Field crop: maize
Growth stage: 2
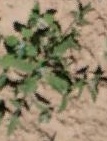
Species: atriplex